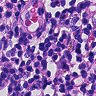
Metastatic tissue present: no